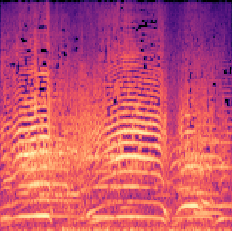
Sound class: Cow